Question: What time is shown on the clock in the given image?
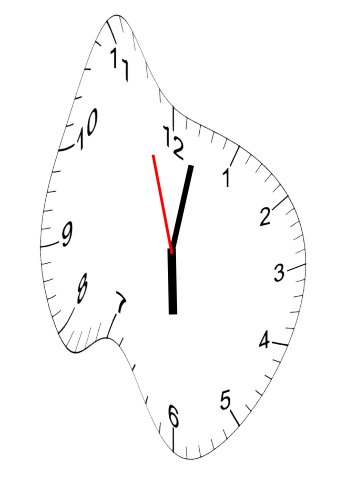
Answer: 06:01:57